Question: ## Multiple Images In ListView rows
I am trying to make listview which have multiple images in single rows as like below image

I think i know error because of arrayList<> size is changedwhen i scroll viewPager .... But i have no solution..how to do it
i am stored image path in database..and fetch image from sdcard when open listview
'''
java.lang.IndexOutOfBoundsException: Invalid index 2, size is 0
at java.util.ArrayList.throwIndexOutOfBoundsException(ArrayList.java:255)
at java.util.ArrayList.get(ArrayList.java:308)
at com.serpentcs.artlovers.main.CustomCursorAdapter$CustomPagerAdapter.instantiateItem(CustomCursorAdapter.java:329)
at android.support.v4.view.ViewPager.addNewItem(ViewPager.java:869)
at android.support.v4.view.ViewPager.populate(ViewPager.java:1085)
at android.support.v4.view.ViewPager.populate(ViewPager.java:951)
at android.support.v4.view.ViewPager$3.run(ViewPager.java:250)
at android.view.Choreographer$CallbackRecord.run(Choreographer.java:767)
at android.view.Choreographer.doCallbacks(Choreographer.java:580)
at android.view.Choreographer.doFrame(Choreographer.java:549)
at android.view.Choreographer$FrameDisplayEventReceiver.run(Choreographer.java:753)
at android.os.Handler.handleCallback(Handler.java:739)
at android.os.Handler.dispatchMessage(Handler.java:95)
at android.os.Looper.loop(Looper.java:135)
at android.app.ActivityThread.main(ActivityThread.java:5254)
at java.lang.reflect.Method.invoke(Native Method)
at java.lang.reflect.Method.invoke(Method.java:372)
at com.android.internal.os.ZygoteInit$MethodAndArgsCaller.run(ZygoteInit.java:903)
at com.android.internal.os.ZygoteInit.main(ZygoteInit.java:698)
'''
'''
@Override
public View onCreateView(LayoutInflater inflater, @Nullable ViewGroup container, @Nullable Bundle savedInstanceState) {
View rootView = inflater.inflate(R.layout.notidata, container, false);
lvContent = (ListView) rootView.findViewById(R.id.lv_conetent);
lvContent.setAdapter(adapter);
return rootView;
}
'''
'''
public class CustomCursorAdapter extends CursorAdapter {
private LayoutInflater cursorInflater;
//for imge
ArrayList<Stuff> mArrayList;
CustomPagerAdapter mCustomPagerAdapter;
public CustomCursorAdapter(Context context, Cursor c, boolean autoRequery) {
super(context, c, autoRequery);
// TODO Auto-generated constructor stub
cursorInflater = (LayoutInflater) context
.getSystemService(Context.LAYOUT_INFLATER_SERVICE);
}
@Override
public void bindView(View view, final Context context, final Cursor cursor) {
// TODO Auto-generated method stub
TextView title = (TextView) view.findViewById(R.id.tv_title);
TextView summary = (TextView) view.findViewById(R.id.tv_summary);
TextView name = (TextView) view.findViewById(R.id.tv_name);
title.setText(cursor.getString(cursor.getColumnIndex("title")));
name.setText(cursor.getString(cursor.getColumnIndex("name")));
summary.setText(cursor.getString(cursor.getColumnIndex("summary")));
// final String img = cursor.getString(cursor.getColumnIndex("img"));
String id = cursor.getString(cursor.getColumnIndex("_id"));
mArrayList = new ArrayList<Stuff>();
if (Getimage(context, id) == 1) {
mCustomPagerAdapter = new CustomPagerAdapter(context, mArrayList);
ViewPager mViewPager = (ViewPager) view.findViewById(R.id.viewpager_img);
mViewPager.setVisibility(view.VISIBLE);
// mViewPager.setId(Integer.parseInt(id));
mViewPager.setAdapter(mCustomPagerAdapter);
} else {
ViewPager mViewPager = (ViewPager) view.findViewById(R.id.viewpager_img);
mViewPager.setVisibility(view.GONE);
}
}
@Override
public View newView(Context context, Cursor cursor, ViewGroup parent) {
// TODO Auto-generated method stub
return cursorInflater.inflate(R.layout.notidata_layout, parent, false);
}
/**
* for horizontal imageView
*/
class Stuff {
private String imgName;
private int imgPosition;
// getters
public String getImgName() {
return this.imgName;
}
public void setImgName(String imgName) {
this.imgName = imgName;
}
public Integer getImgPosition() {
return this.imgPosition;
}
public void setImgPosition(int imgPosition) {
this.imgPosition = imgPosition;
}
}
private int Getimage(Context mContext, String id) {
int returnValue = 1;
DatabaseHelper databaseHelper = new DatabaseHelper(mContext);
SQLiteDatabase db = databaseHelper.getWritableDatabase();
db = mContext.openOrCreateDatabase("artlovers.db",
SQLiteDatabase.CREATE_IF_NECESSARY, null);
String[] columns = {"_id,img"};
String selection = "p_id=?";
String[] selectionArg = {id};
// Log.e("id of database",""+id);
Cursor c = db.query("img", columns, selection, selectionArg, null, null,
null);
// Log.e("", "" + DatabaseUtils.dumpCursorToString(c));
int counter = 0;
// Log.e("","------"+c.getCount());
if (c.getCount() != 0) {
while (c != null && c.moveToNext()) {
counter++;
Stuff s = new Stuff();
s.setImgName(c.getString(c.getColumnIndex("img")));
s.setImgPosition(counter);
mArrayList.add(s);
// Log.i("", "name=" + c.getString(c.getColumnIndex("img")) + " counter" + counter);
}
returnValue = 1;
} else {
returnValue = 0;
}
return returnValue;
}
class CustomPagerAdapter extends PagerAdapter {
Context mContext;
LayoutInflater mLayoutInflater;
private int mcount;
ArrayList<Stuff> marrayList;
public CustomPagerAdapter(Context context, ArrayList<Stuff> arrayList1) {
mContext = context;
marrayList = arrayList1;
mLayoutInflater = (LayoutInflater) mContext
.getSystemService(Context.LAYOUT_INFLATER_SERVICE);
}
//
@Override
public int getCount() {
// Log.e("", "" + marrayList.size());
// notifyDataSetChanged();
return marrayList.size();
}
@Override
public int getItemPosition(Object object) {
return POSITION_NONE;
}
@Override
public boolean isViewFromObject(View view, Object object) {
return view == ((LinearLayout) object);
}
@Override
public Object instantiateItem(ViewGroup container, int position) {
View itemView = mLayoutInflater.inflate(R.layout.pager_item,
container, false);
ImageView imageView = (ImageView) itemView
.findViewById(R.id.imageView);
imageView.setImageBitmap(BitmapFactory.decodeFile(new File(
"/sdcard/artlovers/"
+ mArrayList.get(position).getImgName())
//error at "mArrayList.get(position).getImgName())"
.getAbsolutePath()));
container.addView(itemView);
return itemView;
}
@Override
public void destroyItem(ViewGroup container, int position, Object object) {
container.removeView((LinearLayout) object);
}
}
}
'''
.
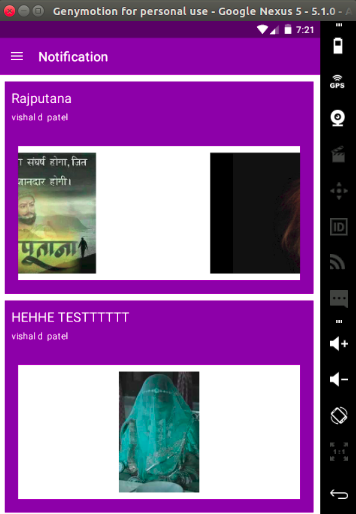
Answer: error at
'mArrayList.get(position).getImgName())'
'''
mArrayList = new ArrayList<Stuff>();
if (Getimage(context, id) == 1) {
mCustomPagerAdapter = new CustomPagerAdapter(context, mArrayList);
'''
You use in adapter
'''
ArrayList<Stuff> marrayList;
'''
You get confused into
Need to use marrayList, better to follow android guidelines to avid this type of mistakes.